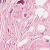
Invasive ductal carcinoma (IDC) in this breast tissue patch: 0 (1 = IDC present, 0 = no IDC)